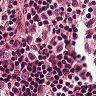
Metastatic tissue present: no